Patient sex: F
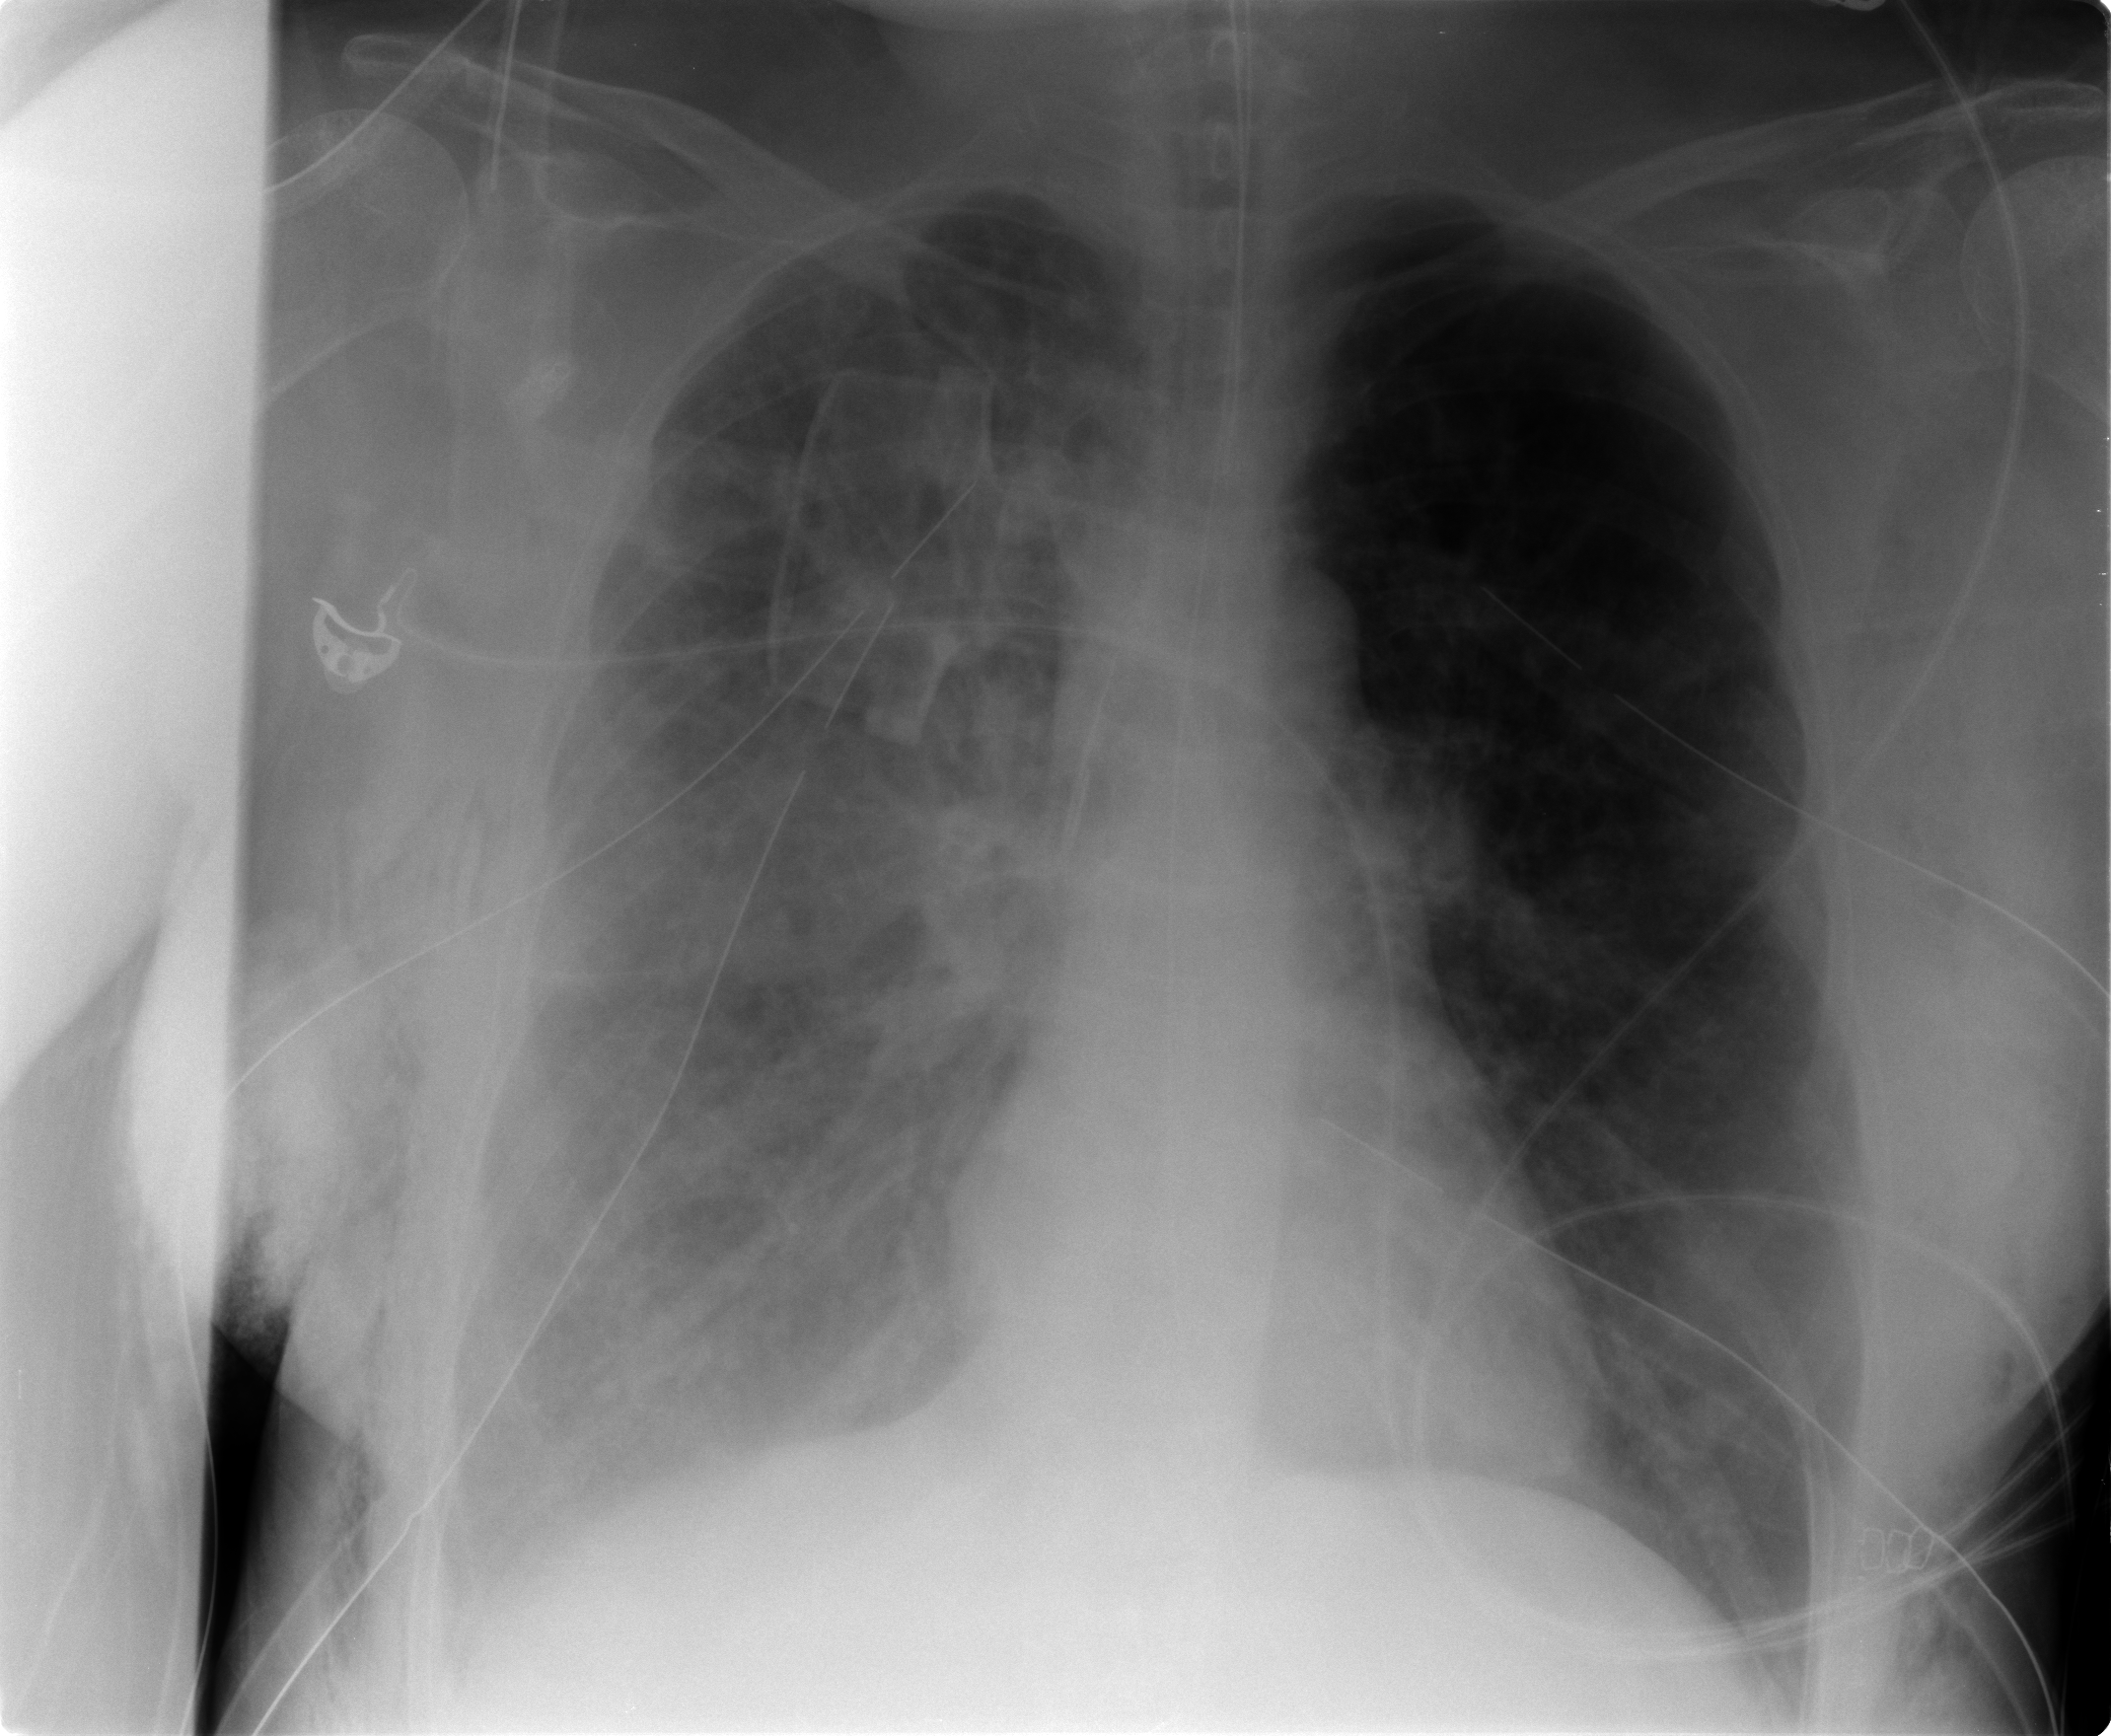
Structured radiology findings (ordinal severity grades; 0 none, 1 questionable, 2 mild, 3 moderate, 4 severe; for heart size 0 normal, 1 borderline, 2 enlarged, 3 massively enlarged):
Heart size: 0
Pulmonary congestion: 0
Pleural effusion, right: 2
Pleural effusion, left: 0
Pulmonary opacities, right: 4
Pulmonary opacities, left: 0
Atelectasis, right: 3
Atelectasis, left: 1